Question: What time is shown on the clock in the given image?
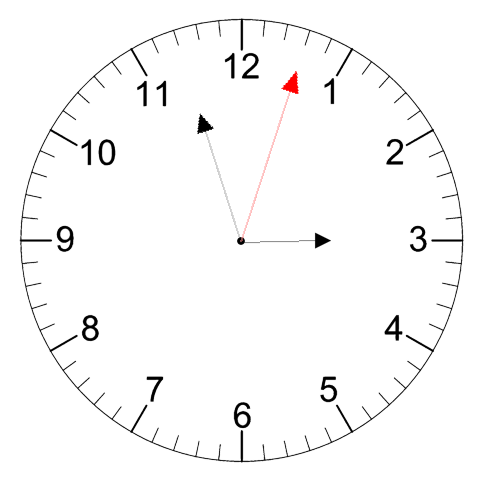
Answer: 02:57:03